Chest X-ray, PA view. Patient: 30 years old, sex M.
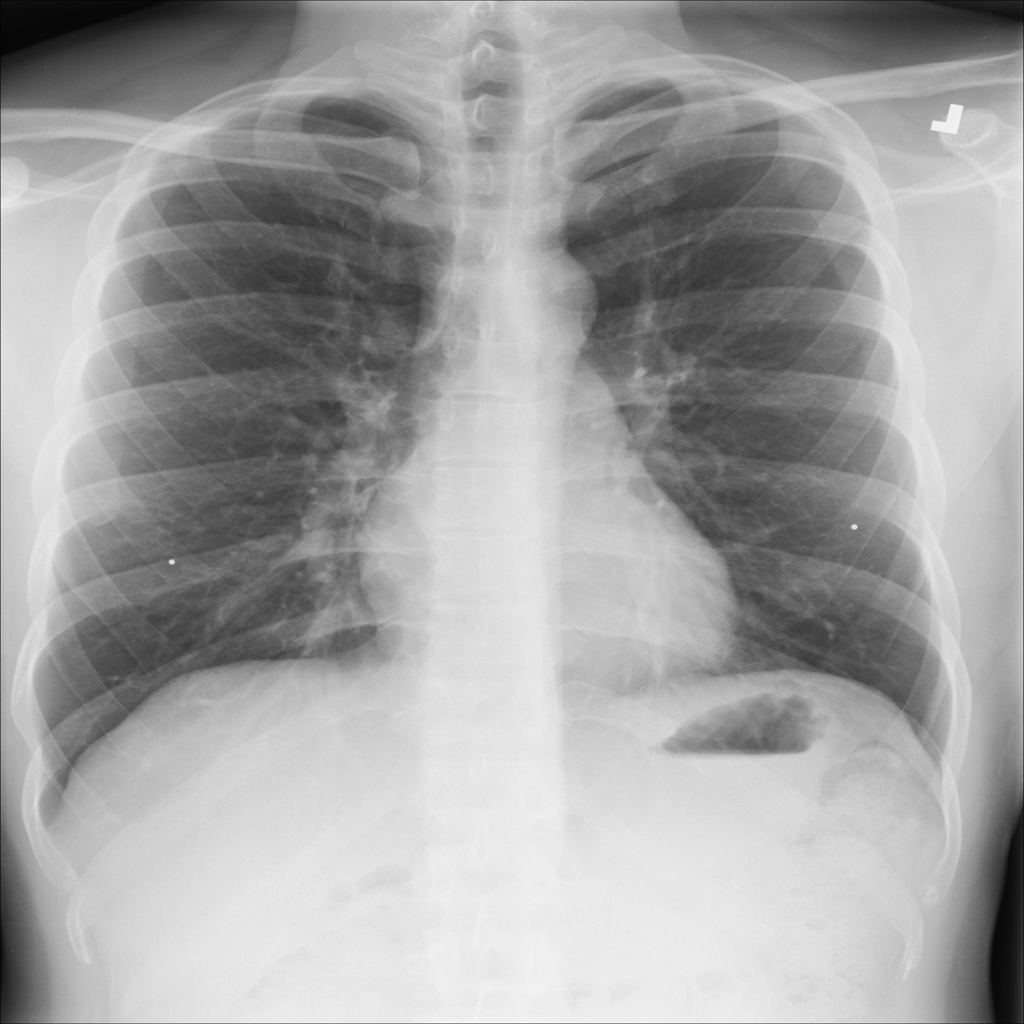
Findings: No Finding